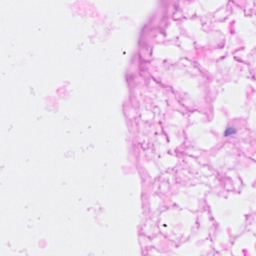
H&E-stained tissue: Breast